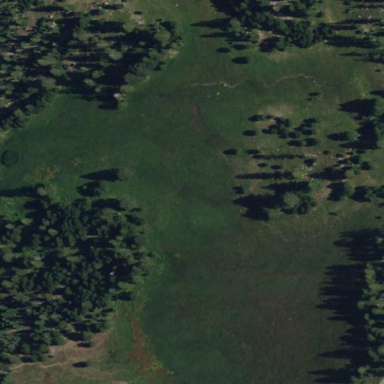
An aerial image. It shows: Beautiful meadow.